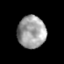
Tissue: prostate
Cell type: T cells
Senescence score: 0.3272
Nuclear area (px): 893
Mean DAPI intensity: 157.837